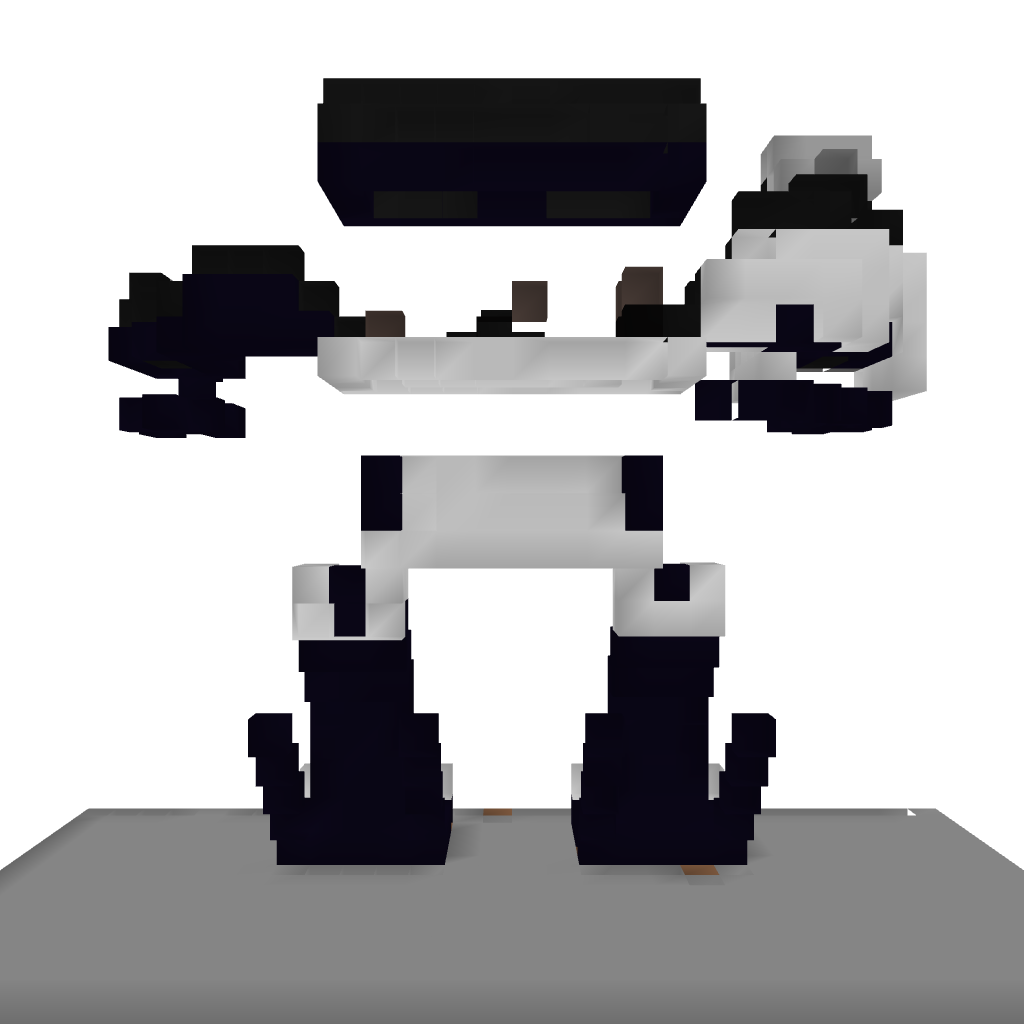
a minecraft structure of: frog mech